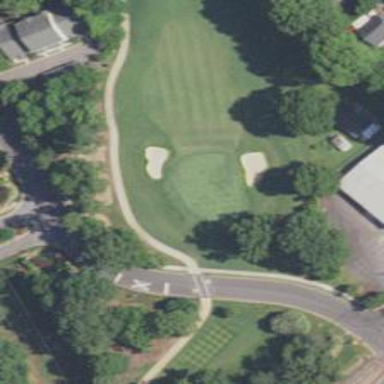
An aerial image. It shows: Golf hole.